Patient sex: M
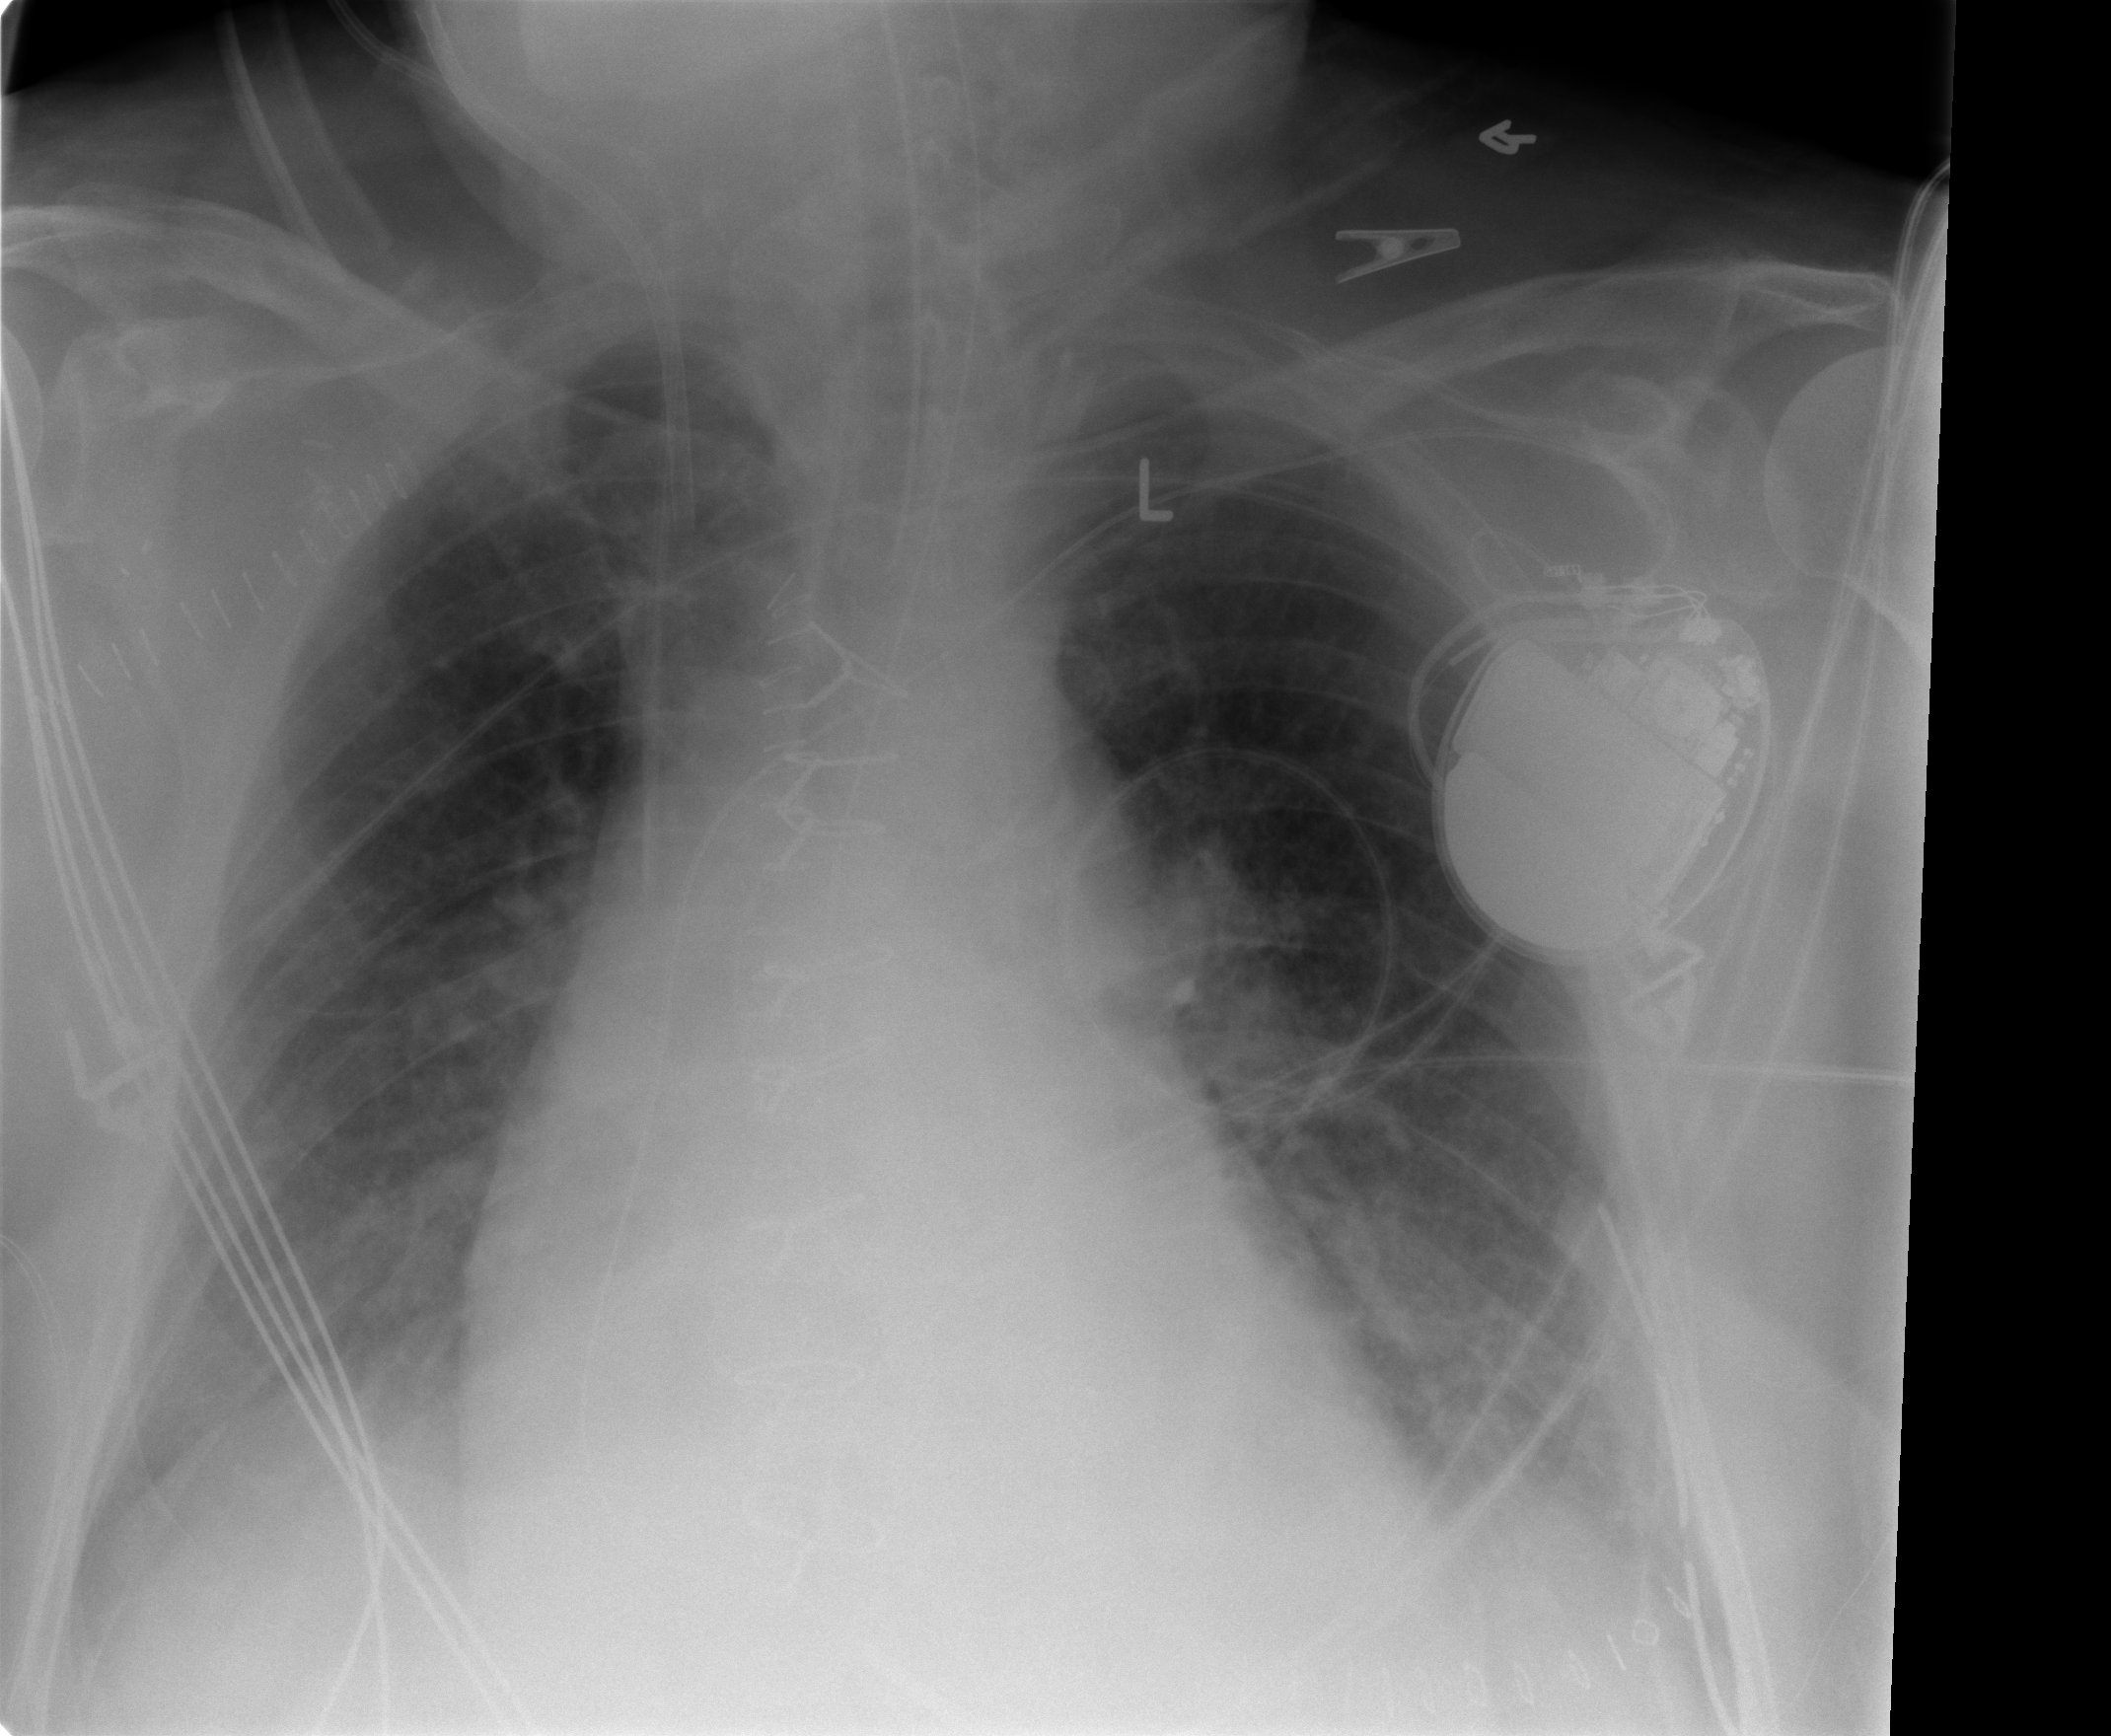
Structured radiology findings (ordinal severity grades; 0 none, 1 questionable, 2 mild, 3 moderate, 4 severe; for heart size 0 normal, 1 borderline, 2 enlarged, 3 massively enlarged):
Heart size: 2
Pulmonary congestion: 2
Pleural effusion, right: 1
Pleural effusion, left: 1
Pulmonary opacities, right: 0
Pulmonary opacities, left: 0
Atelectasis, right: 0
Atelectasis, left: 2